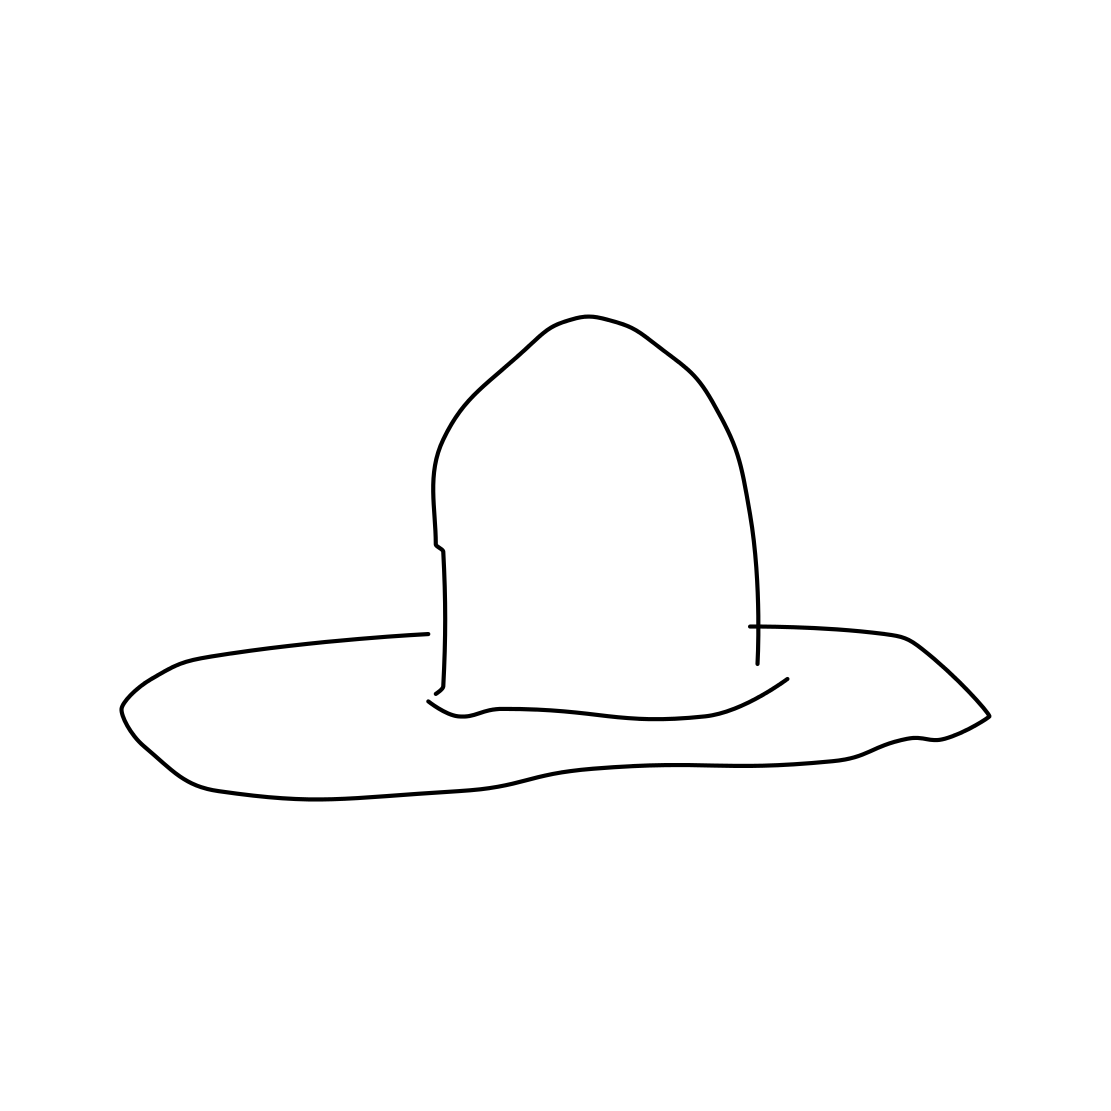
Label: hat